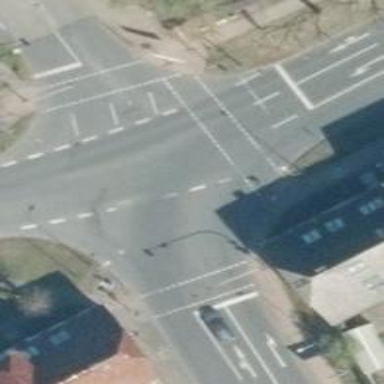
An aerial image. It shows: Road with traffic signals.